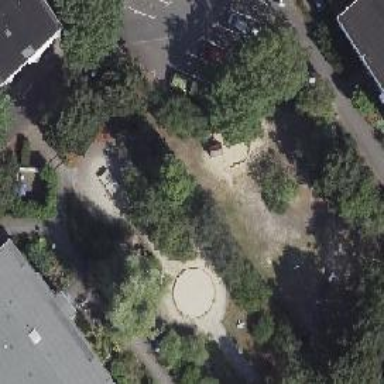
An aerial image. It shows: Playground area for leisure land.